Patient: sex M, age 42
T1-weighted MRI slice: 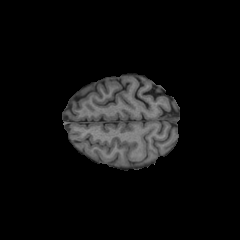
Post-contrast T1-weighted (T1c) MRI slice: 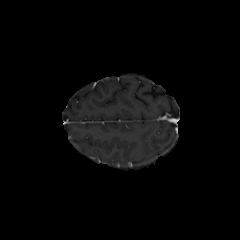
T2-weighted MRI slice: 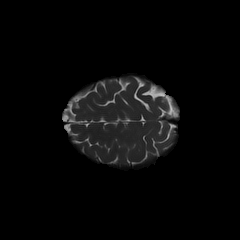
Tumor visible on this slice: no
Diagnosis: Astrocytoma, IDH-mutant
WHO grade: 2